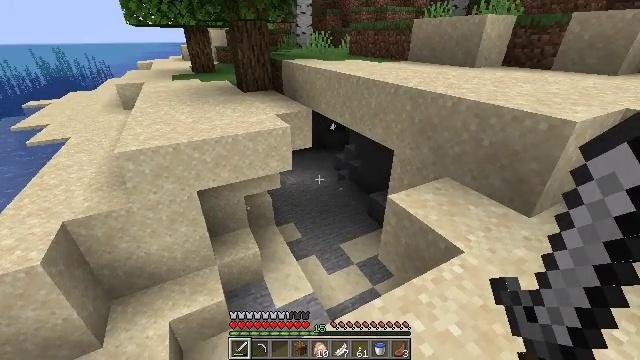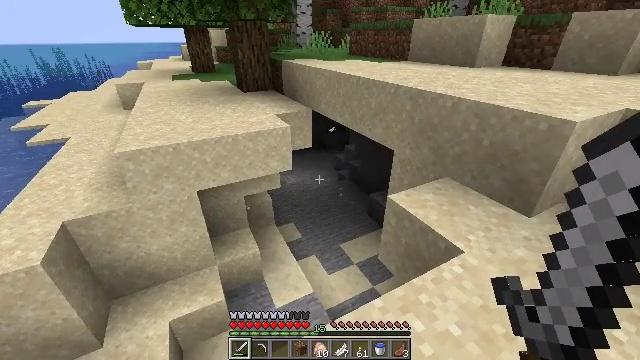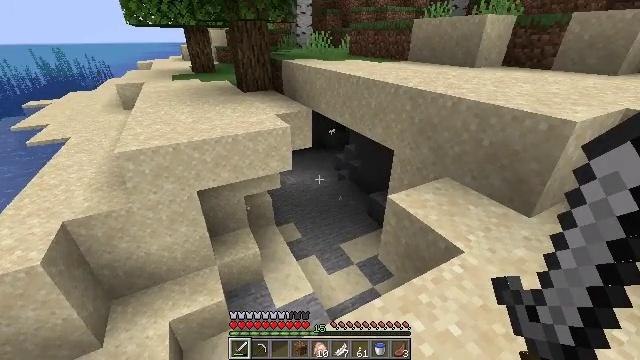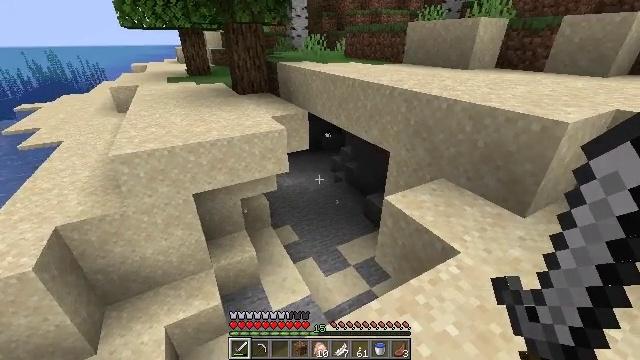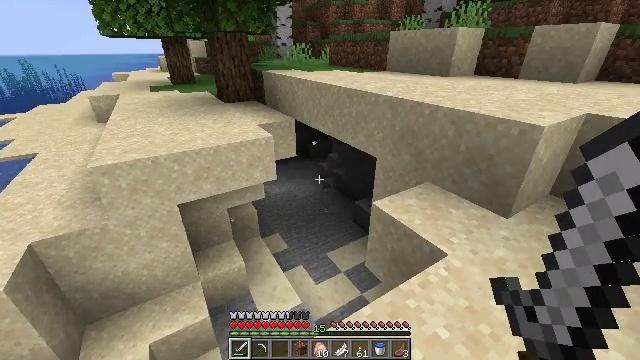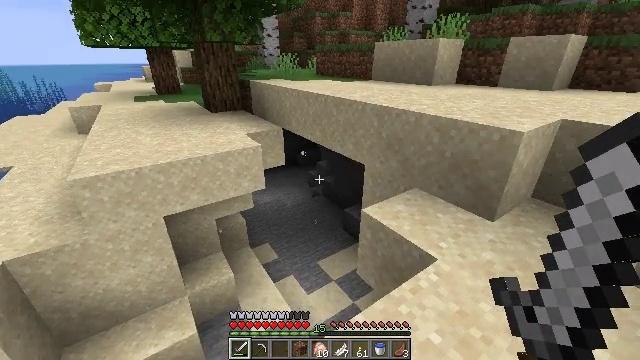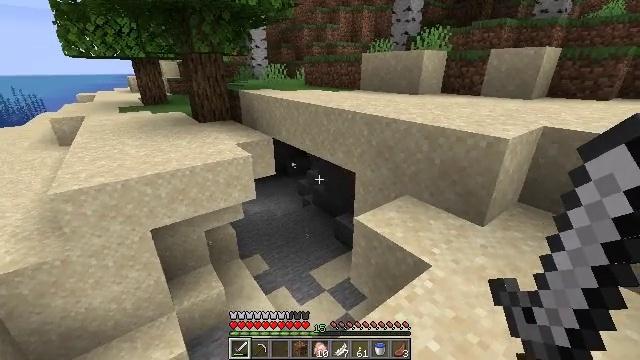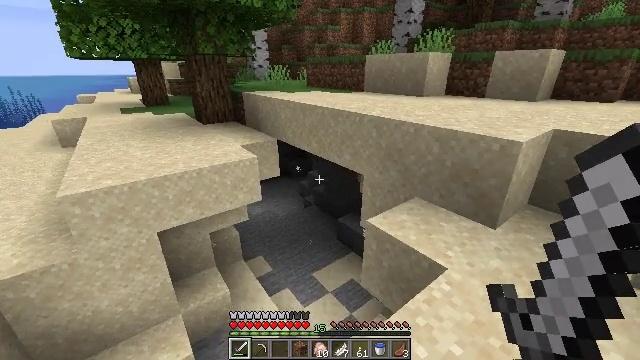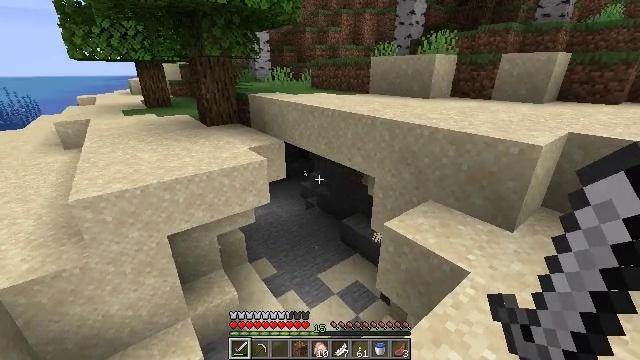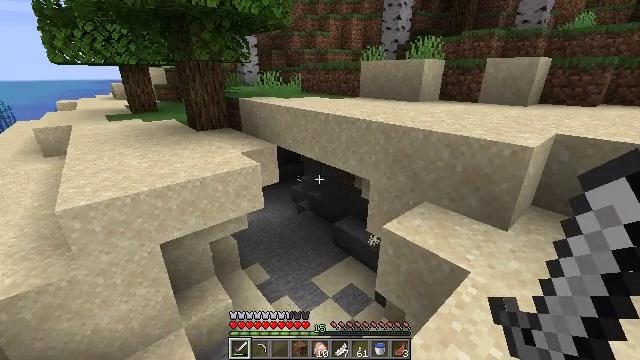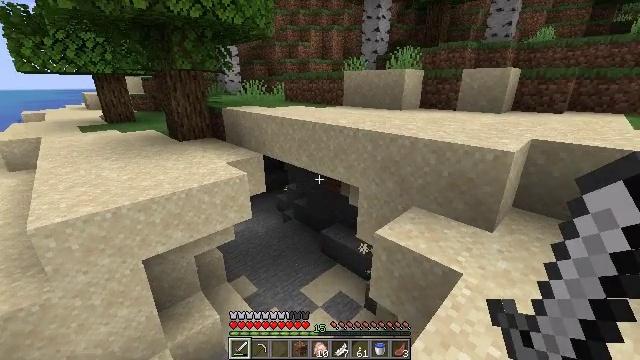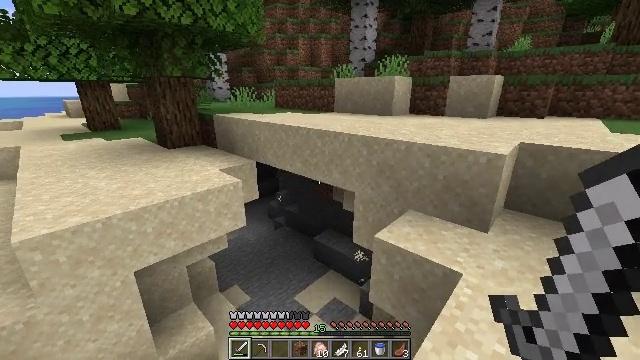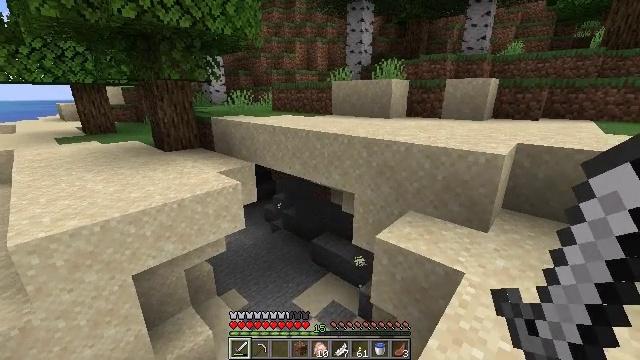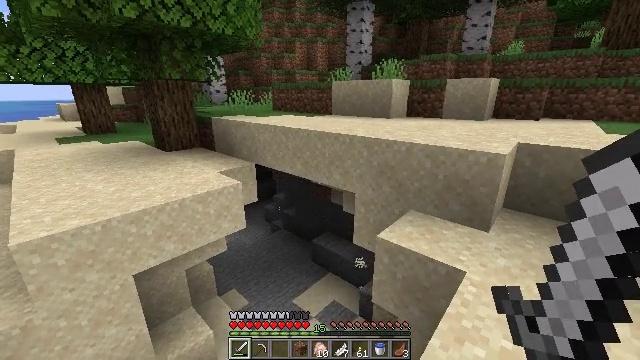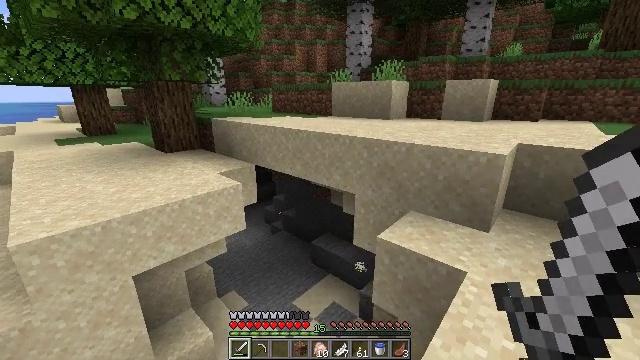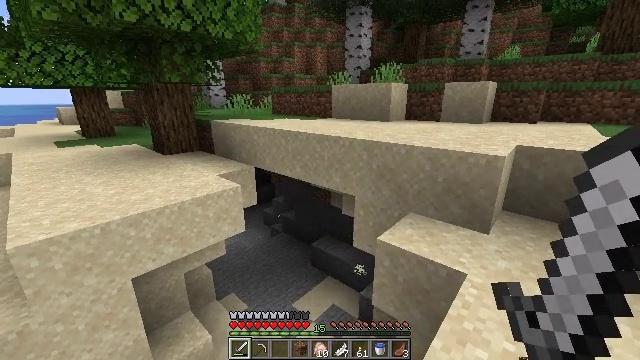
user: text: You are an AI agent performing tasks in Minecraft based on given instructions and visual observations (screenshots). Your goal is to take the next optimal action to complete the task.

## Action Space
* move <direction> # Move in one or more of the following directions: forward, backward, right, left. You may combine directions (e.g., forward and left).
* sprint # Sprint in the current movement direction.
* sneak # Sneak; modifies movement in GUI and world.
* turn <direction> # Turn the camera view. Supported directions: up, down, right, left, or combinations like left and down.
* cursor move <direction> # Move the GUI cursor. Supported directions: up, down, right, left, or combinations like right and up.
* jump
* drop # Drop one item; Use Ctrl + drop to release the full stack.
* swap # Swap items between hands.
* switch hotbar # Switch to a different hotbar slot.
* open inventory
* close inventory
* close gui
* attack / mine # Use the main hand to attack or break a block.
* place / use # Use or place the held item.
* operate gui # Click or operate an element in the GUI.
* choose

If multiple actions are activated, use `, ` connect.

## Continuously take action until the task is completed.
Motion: motion action
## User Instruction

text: Dig up some sand.
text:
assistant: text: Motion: no_op
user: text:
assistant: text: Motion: no_op
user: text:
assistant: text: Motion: no_op
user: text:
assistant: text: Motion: turn right and up
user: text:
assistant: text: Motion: turn right and up
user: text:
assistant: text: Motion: move left, turn right and up
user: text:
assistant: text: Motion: move left
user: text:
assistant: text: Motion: move left
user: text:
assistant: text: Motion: move left, turn right
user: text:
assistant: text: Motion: turn right and up
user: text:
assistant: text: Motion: turn right and up
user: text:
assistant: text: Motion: no_op
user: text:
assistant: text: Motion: no_op
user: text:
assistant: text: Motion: no_op
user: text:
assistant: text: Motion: no_op
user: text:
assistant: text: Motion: no_op
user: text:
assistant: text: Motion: attack / mine
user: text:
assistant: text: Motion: attack / mine
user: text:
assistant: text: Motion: attack / mine
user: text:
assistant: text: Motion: attack / mine
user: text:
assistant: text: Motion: attack / mine
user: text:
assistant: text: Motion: attack / mine
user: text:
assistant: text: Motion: attack / mine
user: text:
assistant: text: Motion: attack / mine
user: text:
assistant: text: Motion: attack / mine
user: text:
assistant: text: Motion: attack / mine
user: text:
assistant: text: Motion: move right, attack / mine
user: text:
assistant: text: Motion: move right, attack / mine
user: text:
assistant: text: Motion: move right, attack / mine
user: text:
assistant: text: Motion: move forward and move right, turn left